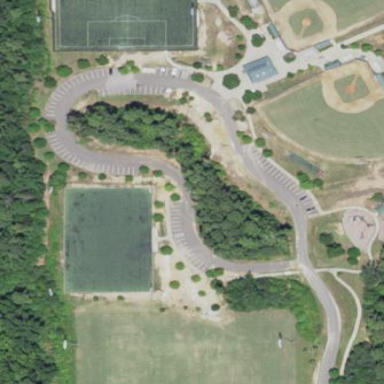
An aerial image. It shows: Park with multi-sport facilities.